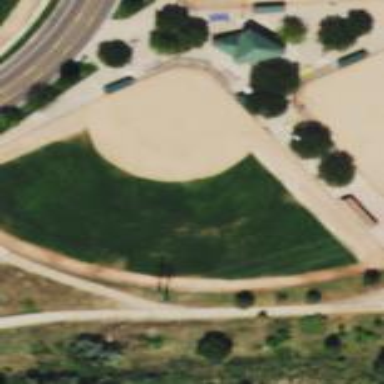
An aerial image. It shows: Baseball pitch for leisure land activities.